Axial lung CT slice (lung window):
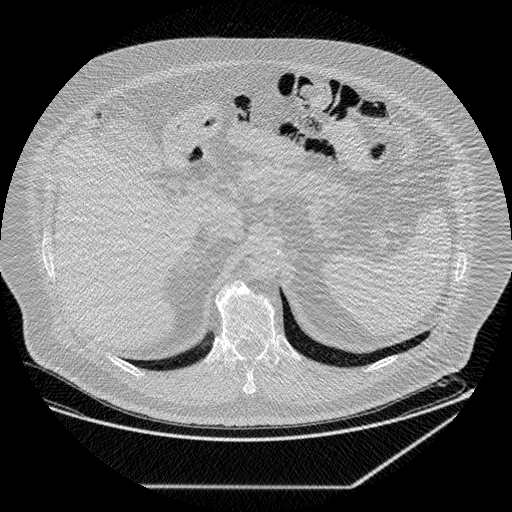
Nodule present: no